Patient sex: F
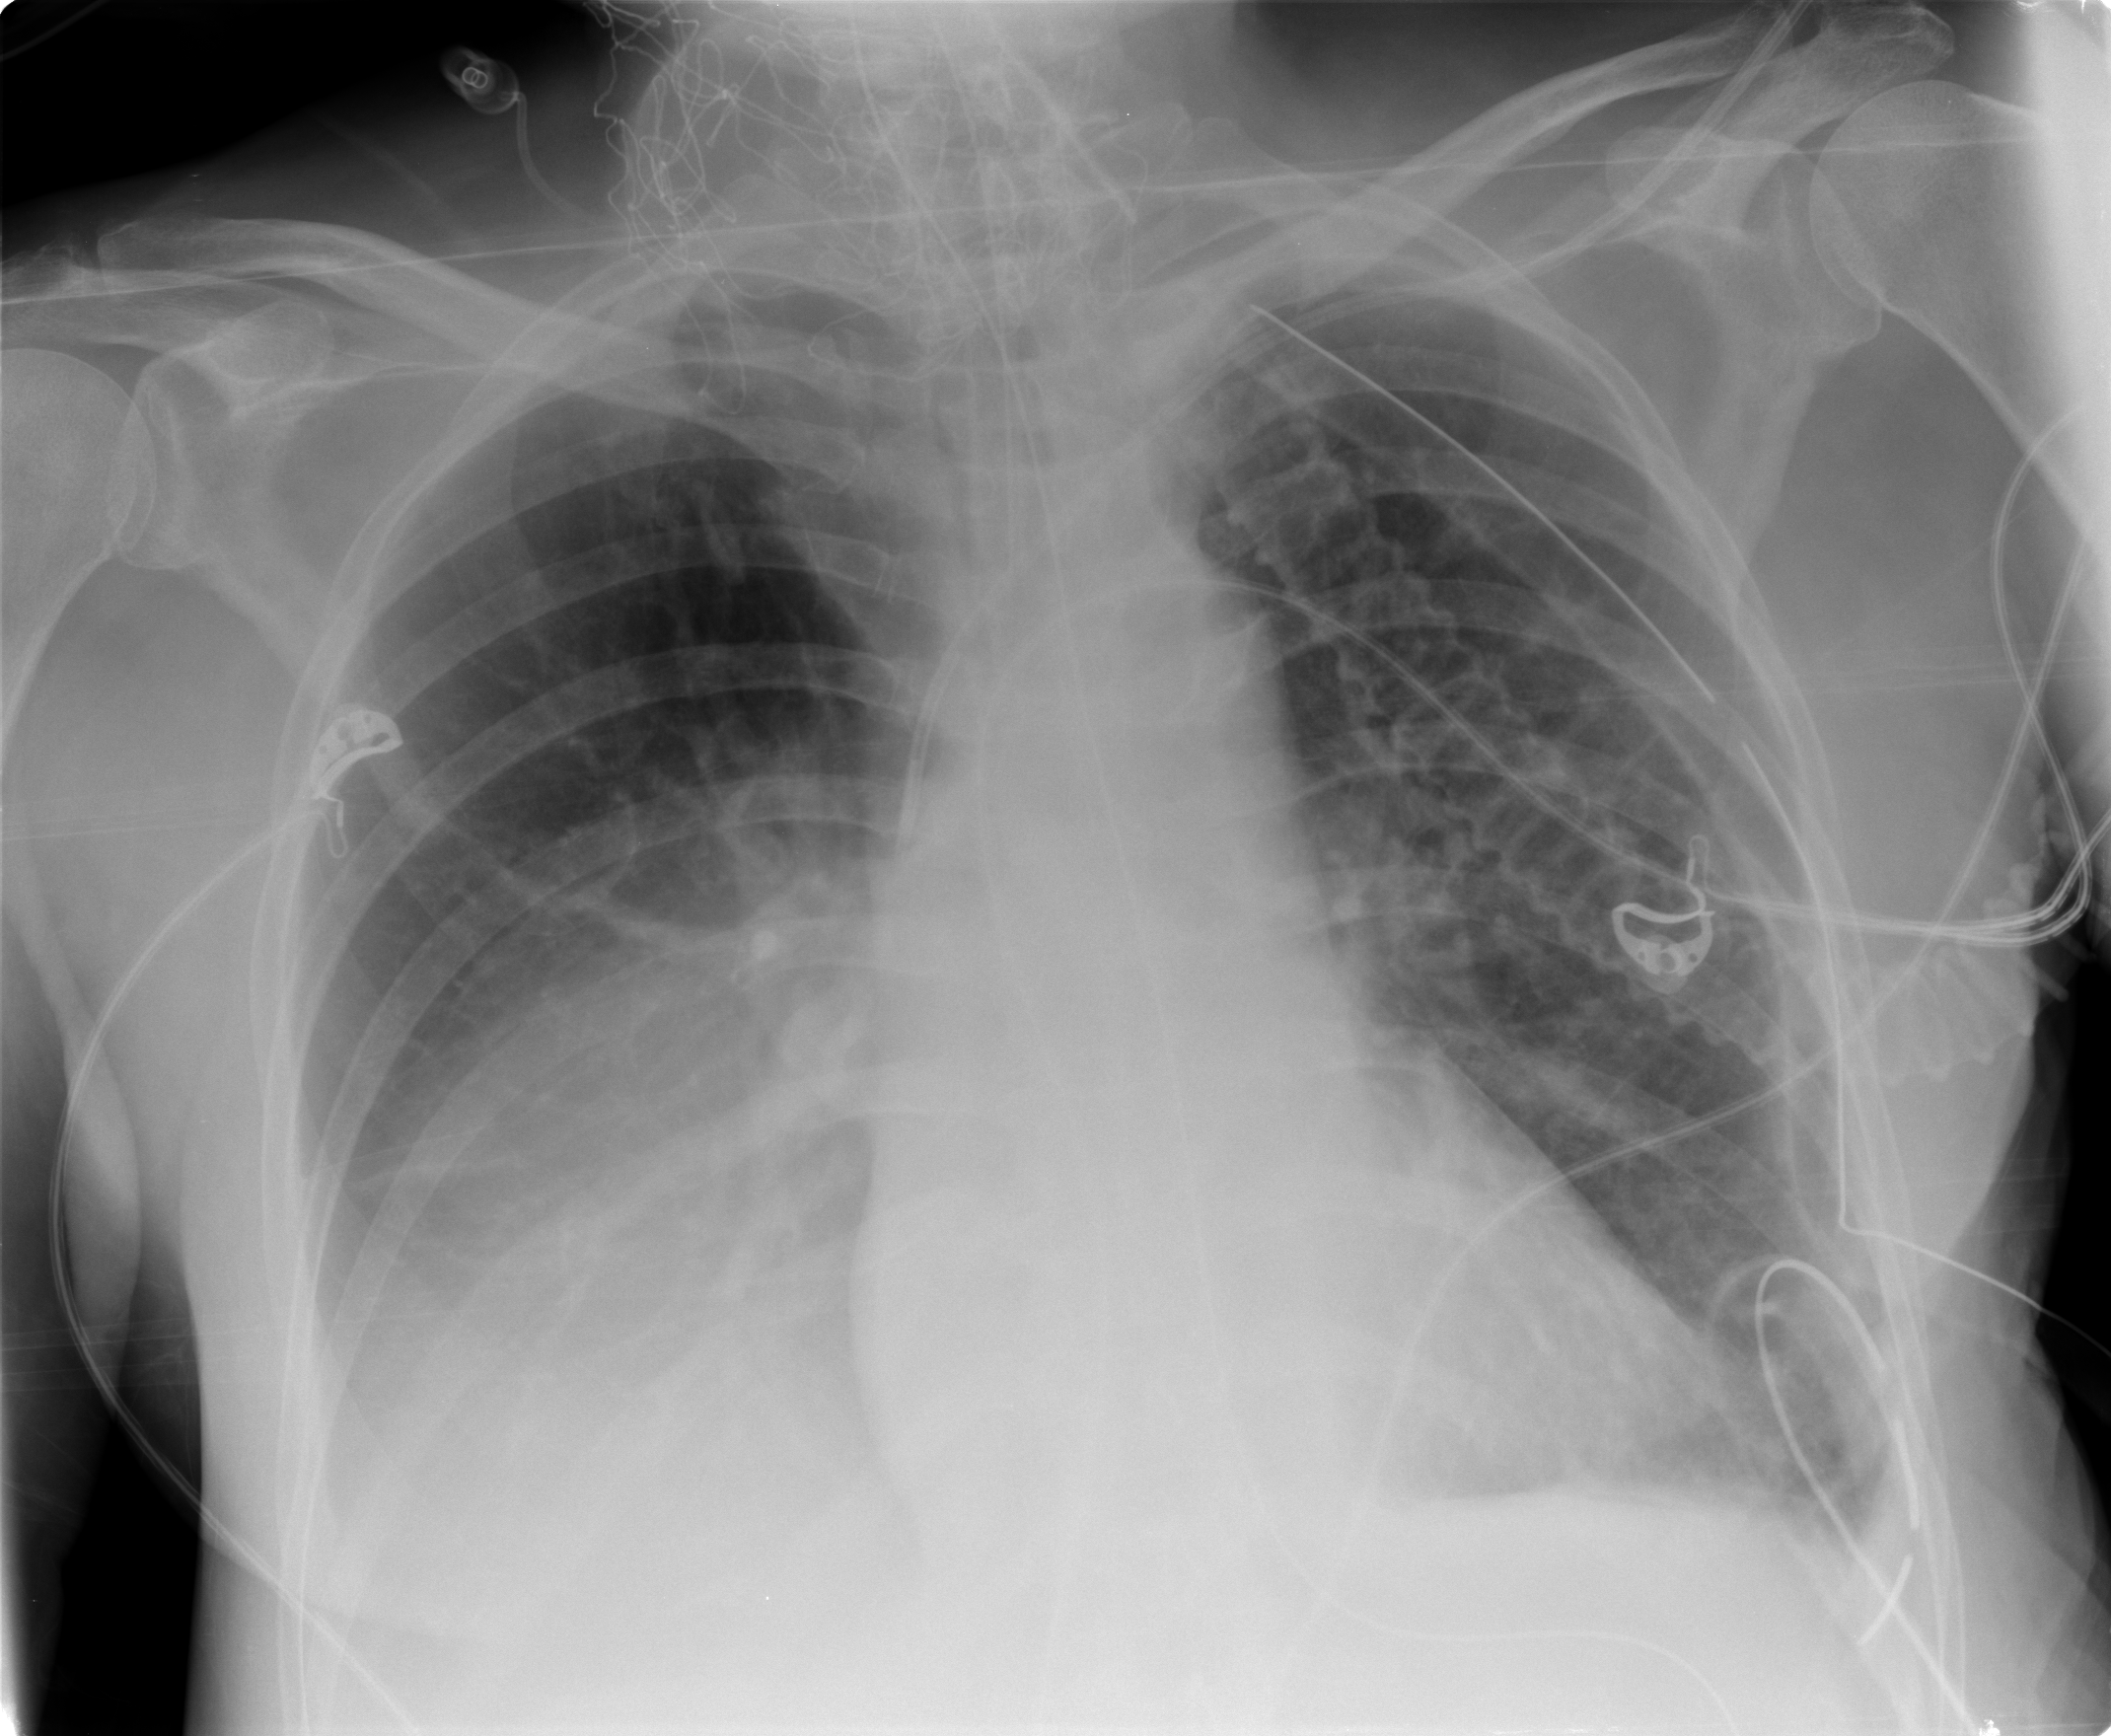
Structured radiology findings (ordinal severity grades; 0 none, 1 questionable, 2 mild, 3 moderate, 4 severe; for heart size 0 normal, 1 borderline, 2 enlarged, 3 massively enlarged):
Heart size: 0
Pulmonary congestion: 1
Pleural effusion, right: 3
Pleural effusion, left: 1
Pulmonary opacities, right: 0
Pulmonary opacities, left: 0
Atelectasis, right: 2
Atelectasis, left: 2